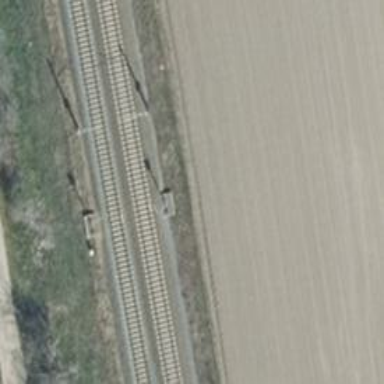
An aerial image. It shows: Signal light at railway crossing.